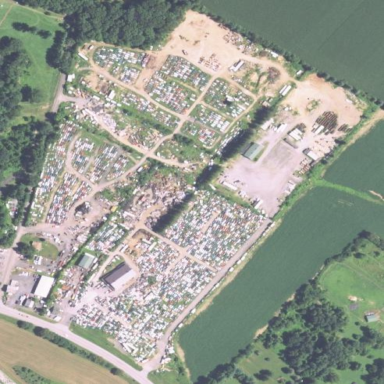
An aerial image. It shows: Industrial area designated for auto wrecking activities.